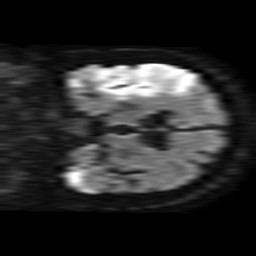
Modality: TRACE
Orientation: coronal
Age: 52
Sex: female
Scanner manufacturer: philips
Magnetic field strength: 1.5 T
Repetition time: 3.395 s
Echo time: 0.06922 s